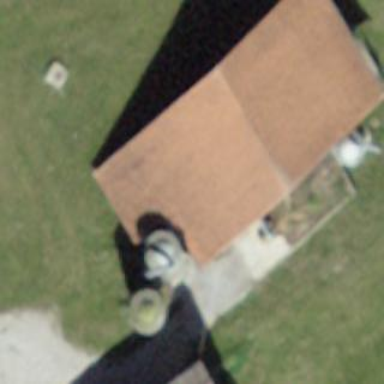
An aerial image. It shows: Rural barn.